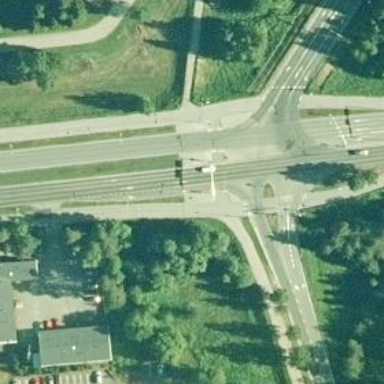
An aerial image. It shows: Asphalt cycleway.